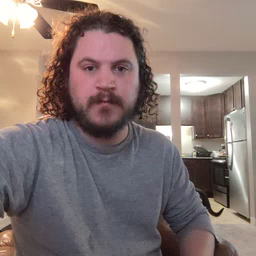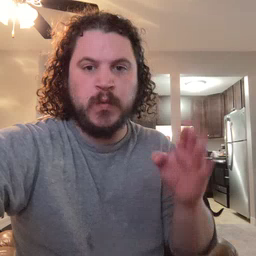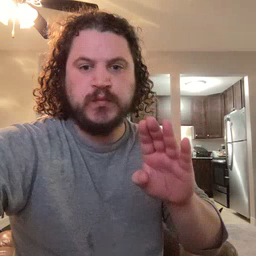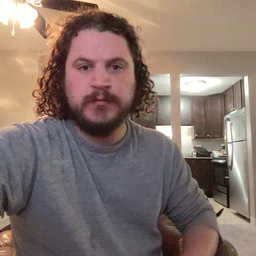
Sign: close